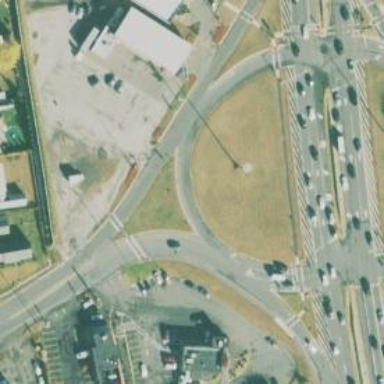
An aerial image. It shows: Primary highway with asphalt surface leading to circular junction.